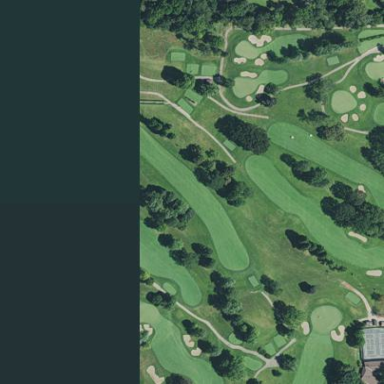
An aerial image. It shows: Grassy area designated as golf fairway.